The picture encodes a bearing's raw vibration samples as pixel intensities in a 2-D grid. Determine the bearing's health state. Answer with exactly one of: normal, inner_race, outer_race, ball.
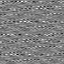
Answer: outer_race